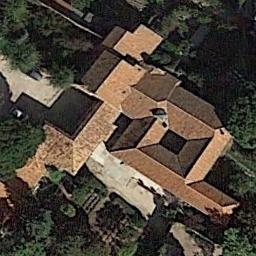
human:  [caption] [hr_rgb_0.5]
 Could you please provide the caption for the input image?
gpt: The red church is surrounded by many trees .

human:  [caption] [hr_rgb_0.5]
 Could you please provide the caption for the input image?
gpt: This is a church, Built of tan brick .

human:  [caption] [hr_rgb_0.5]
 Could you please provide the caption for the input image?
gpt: The church with some orange sloping roofs is surrounded by some trees .

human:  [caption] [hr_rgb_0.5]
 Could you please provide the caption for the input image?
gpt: A yellow-roofed church surrounded by trees .

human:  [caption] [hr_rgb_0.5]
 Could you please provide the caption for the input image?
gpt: The church is surrounded by trees .